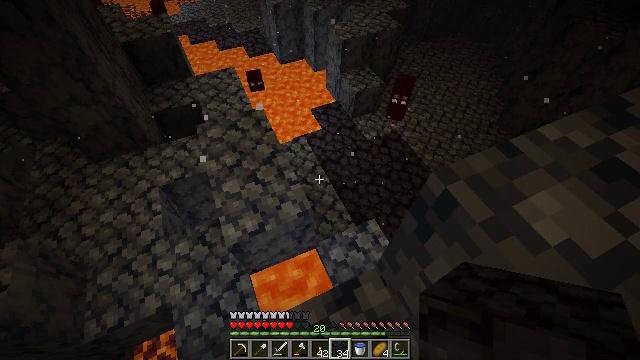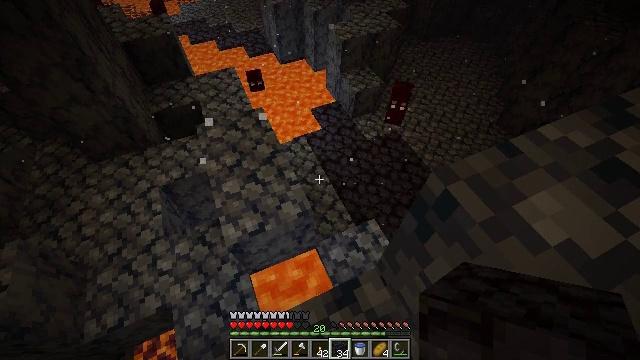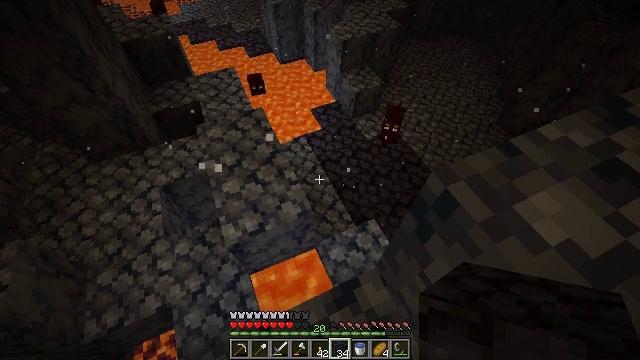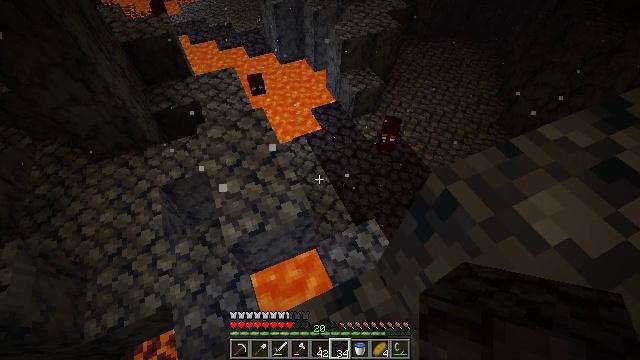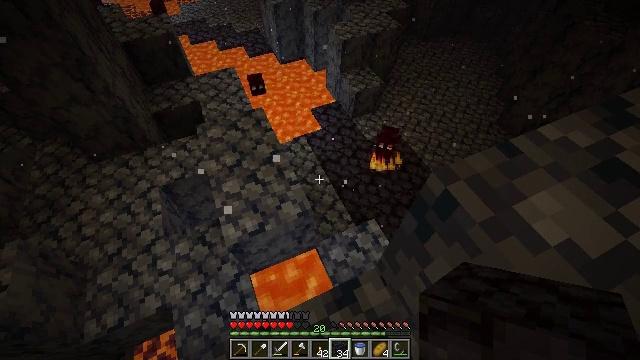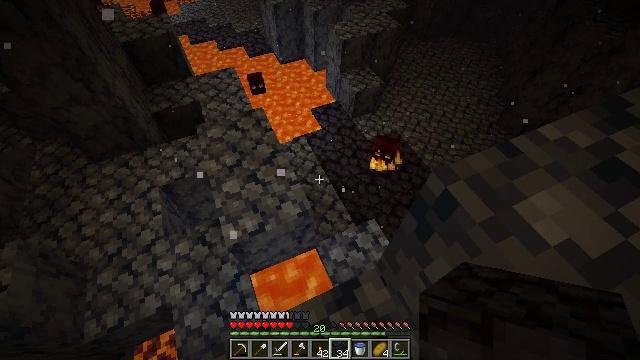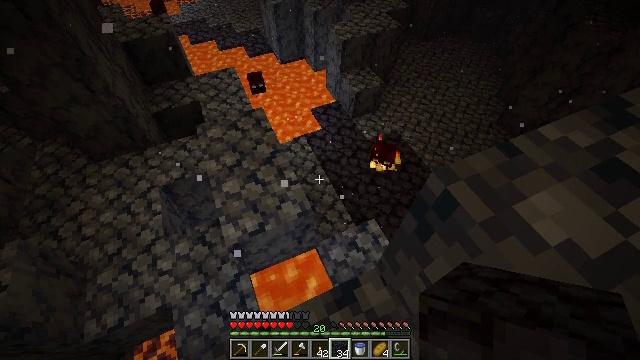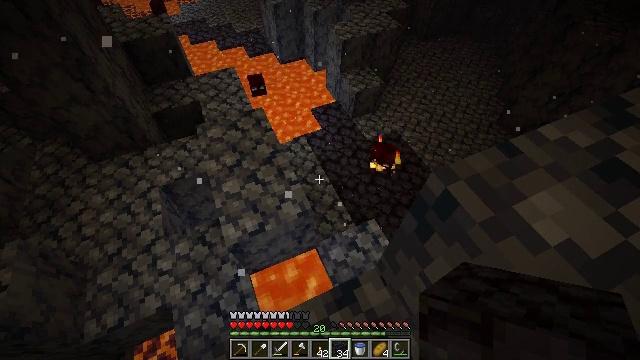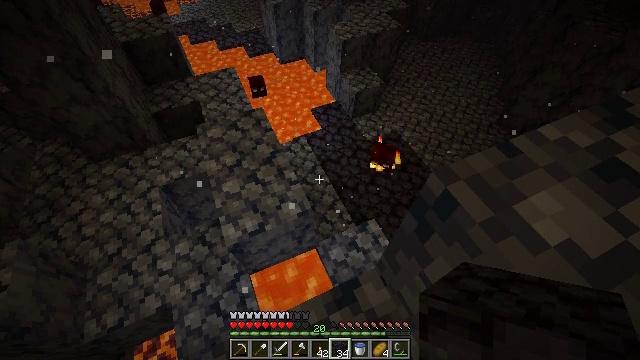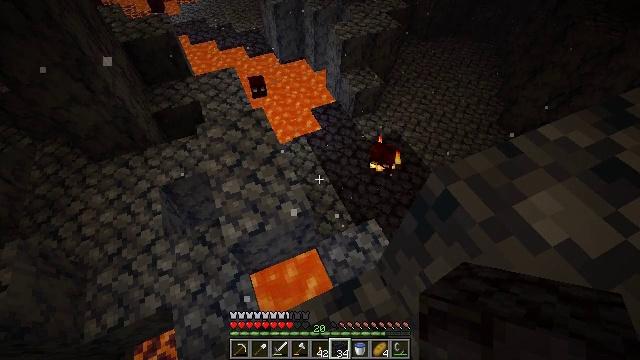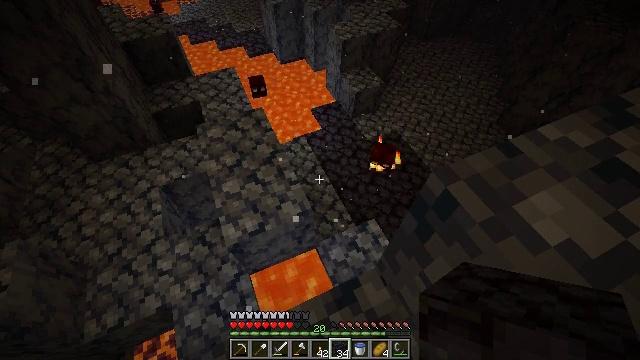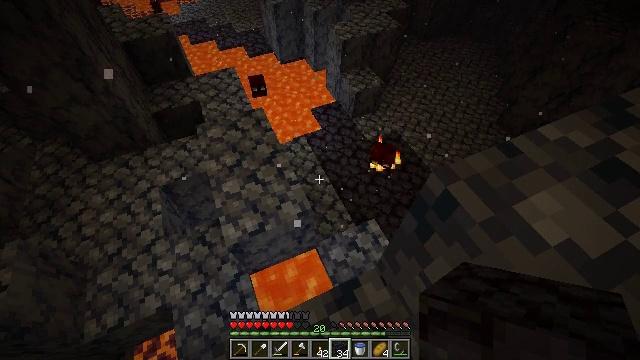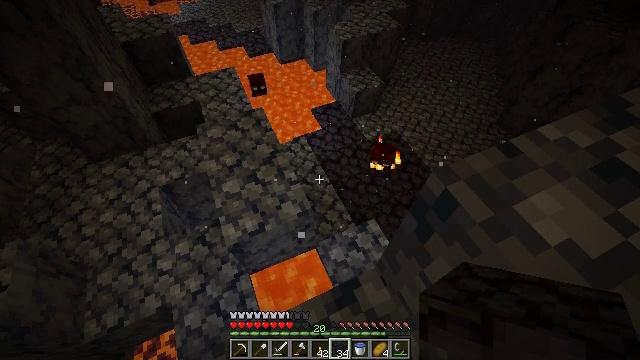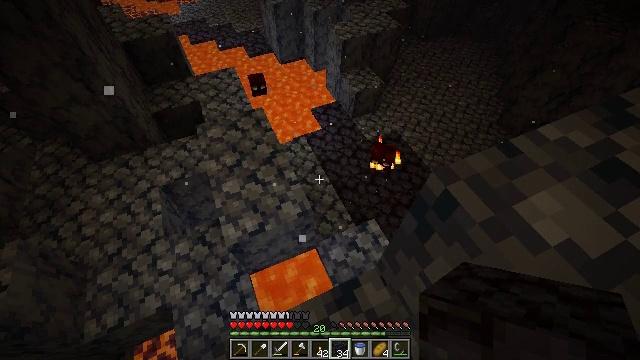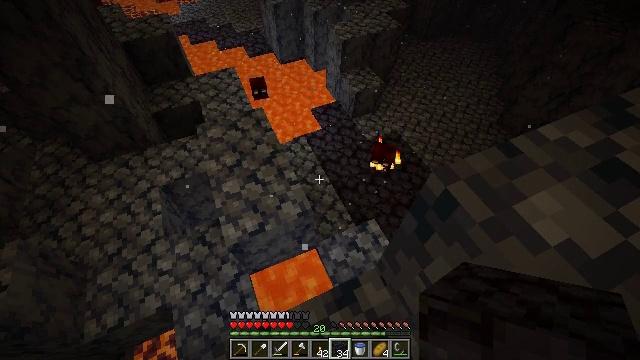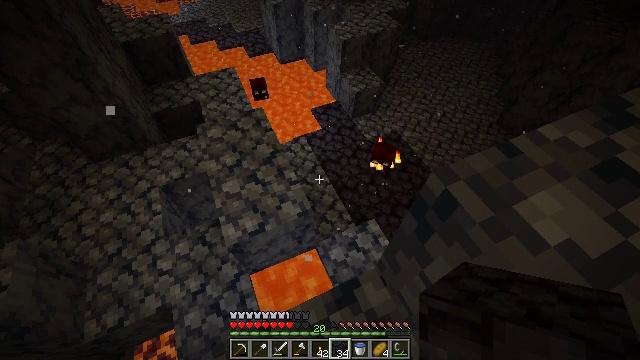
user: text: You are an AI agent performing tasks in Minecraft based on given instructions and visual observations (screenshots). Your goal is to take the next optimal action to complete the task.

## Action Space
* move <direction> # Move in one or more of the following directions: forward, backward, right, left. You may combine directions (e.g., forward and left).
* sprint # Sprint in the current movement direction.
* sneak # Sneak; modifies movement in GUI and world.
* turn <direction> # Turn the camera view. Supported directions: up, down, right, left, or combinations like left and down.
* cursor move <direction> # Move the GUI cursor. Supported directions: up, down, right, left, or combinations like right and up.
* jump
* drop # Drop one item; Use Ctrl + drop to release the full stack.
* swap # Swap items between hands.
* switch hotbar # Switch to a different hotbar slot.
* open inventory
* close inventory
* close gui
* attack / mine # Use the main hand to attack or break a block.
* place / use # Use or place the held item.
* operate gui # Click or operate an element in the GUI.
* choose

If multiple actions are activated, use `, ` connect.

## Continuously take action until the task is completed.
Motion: motion action
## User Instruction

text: Fight hostile mobs.
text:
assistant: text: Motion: no_op
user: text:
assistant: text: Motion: no_op
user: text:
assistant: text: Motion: no_op
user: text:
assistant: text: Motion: no_op
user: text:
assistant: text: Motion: no_op
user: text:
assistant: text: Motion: no_op
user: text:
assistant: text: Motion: no_op
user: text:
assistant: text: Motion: no_op
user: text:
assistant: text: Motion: no_op
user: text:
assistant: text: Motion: no_op
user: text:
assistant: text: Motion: no_op
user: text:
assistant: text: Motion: no_op
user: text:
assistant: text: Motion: no_op
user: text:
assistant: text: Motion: no_op
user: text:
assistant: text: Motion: no_op
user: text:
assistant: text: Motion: no_op
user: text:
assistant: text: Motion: no_op
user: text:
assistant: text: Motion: no_op
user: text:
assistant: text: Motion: no_op
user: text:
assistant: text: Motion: no_op
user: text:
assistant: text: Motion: no_op
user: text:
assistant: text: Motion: no_op
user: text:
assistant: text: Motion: no_op
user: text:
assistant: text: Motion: no_op
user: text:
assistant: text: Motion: turn left
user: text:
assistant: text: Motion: turn left and down
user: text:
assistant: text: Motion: turn left and down
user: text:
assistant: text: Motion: turn left and down
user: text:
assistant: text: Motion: turn left
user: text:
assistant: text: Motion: no_op